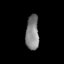
Tissue: lung
Cell type: Myeloid cells
Senescence score: 0.5501
Nuclear area (px): 444
Mean DAPI intensity: 130.027